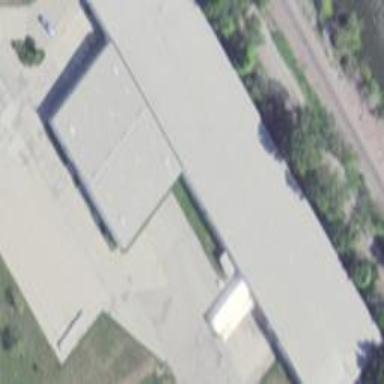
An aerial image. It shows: Warehouse building.